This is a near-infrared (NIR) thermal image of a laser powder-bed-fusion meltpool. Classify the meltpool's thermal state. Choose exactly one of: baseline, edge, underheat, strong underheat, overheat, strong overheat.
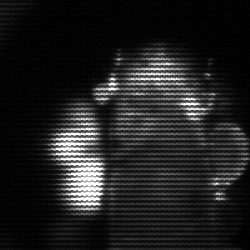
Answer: strong underheat